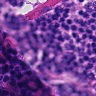
Metastatic tissue present: no